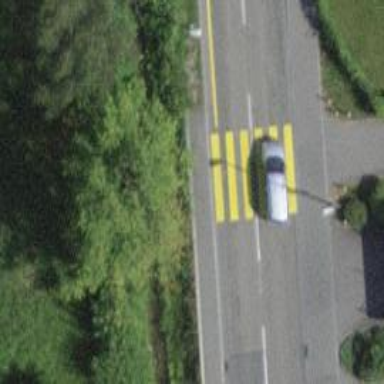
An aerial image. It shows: Footway with zebra crossing.